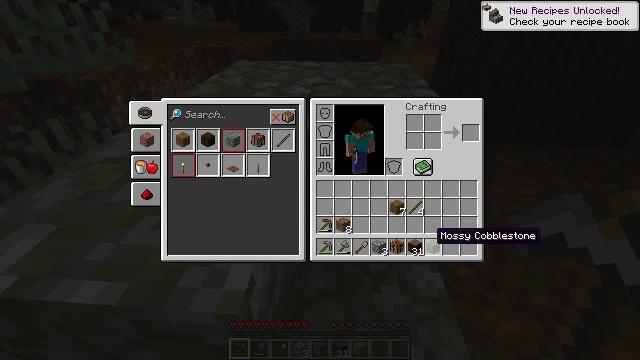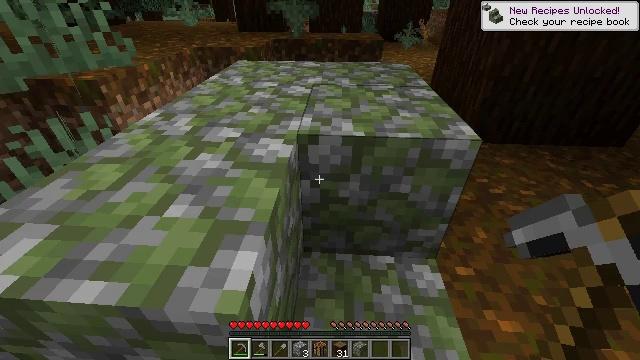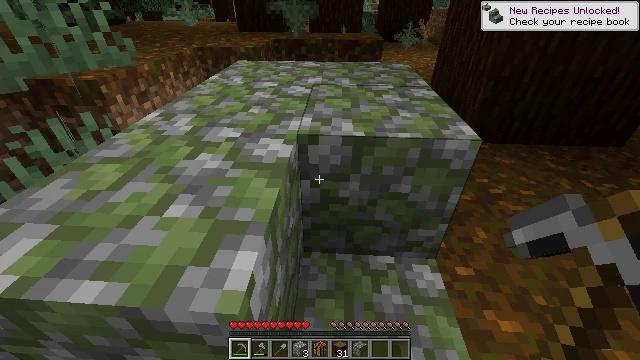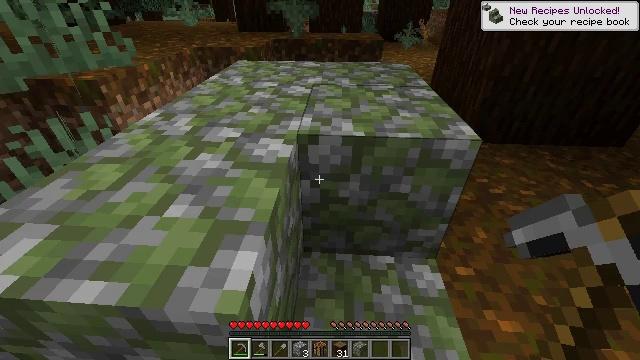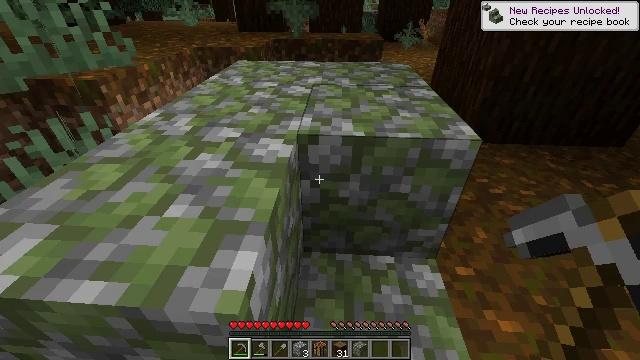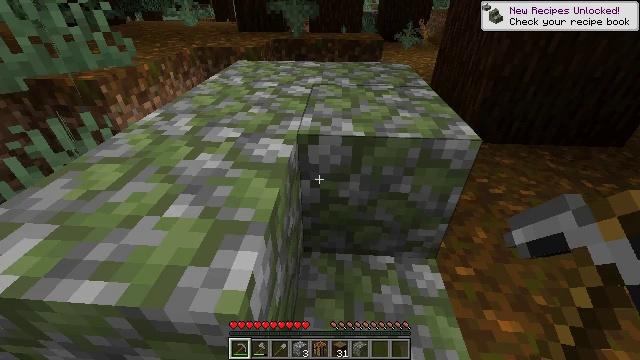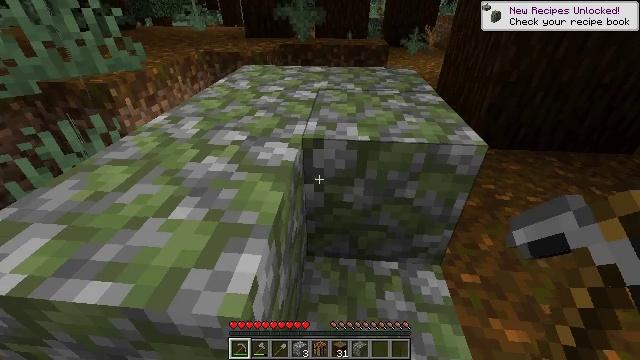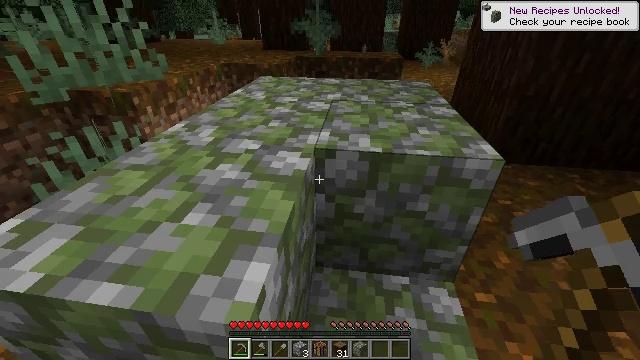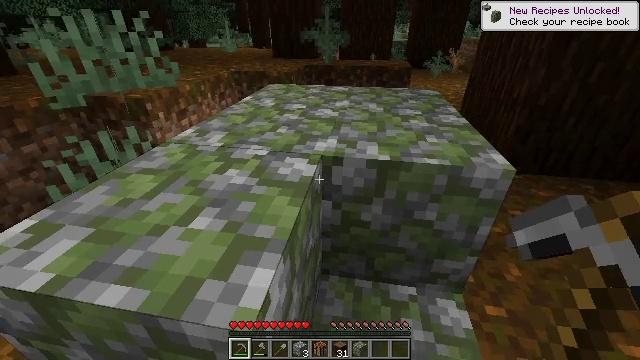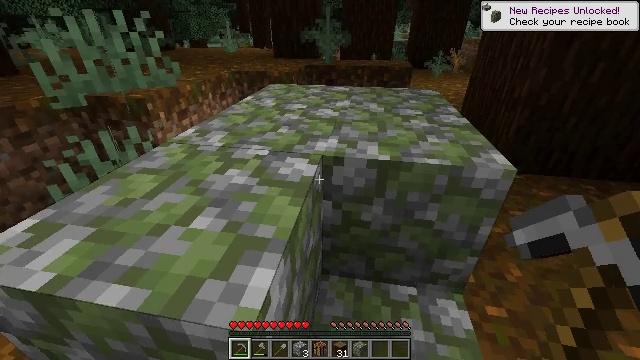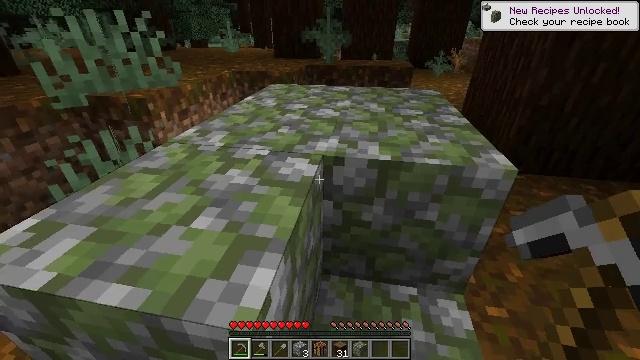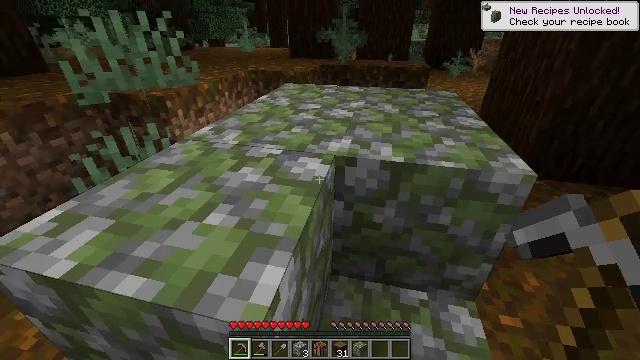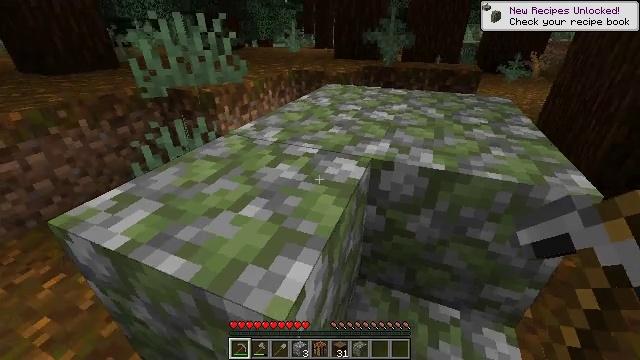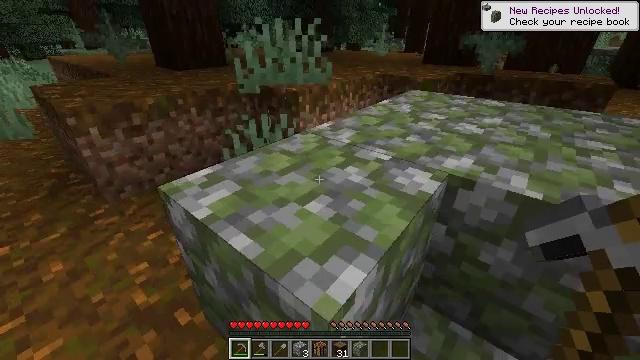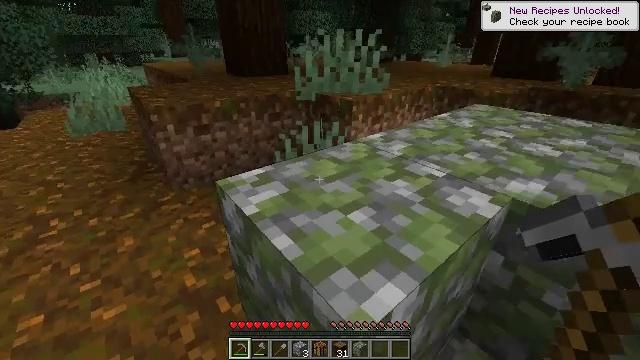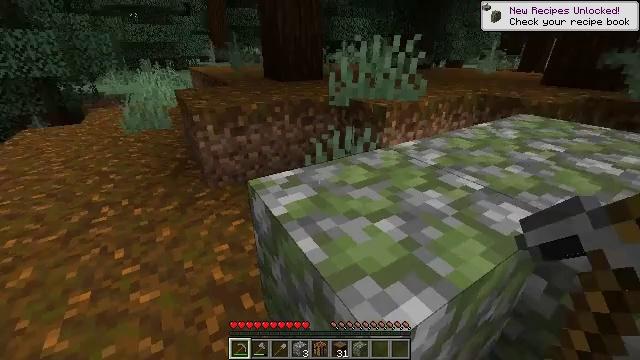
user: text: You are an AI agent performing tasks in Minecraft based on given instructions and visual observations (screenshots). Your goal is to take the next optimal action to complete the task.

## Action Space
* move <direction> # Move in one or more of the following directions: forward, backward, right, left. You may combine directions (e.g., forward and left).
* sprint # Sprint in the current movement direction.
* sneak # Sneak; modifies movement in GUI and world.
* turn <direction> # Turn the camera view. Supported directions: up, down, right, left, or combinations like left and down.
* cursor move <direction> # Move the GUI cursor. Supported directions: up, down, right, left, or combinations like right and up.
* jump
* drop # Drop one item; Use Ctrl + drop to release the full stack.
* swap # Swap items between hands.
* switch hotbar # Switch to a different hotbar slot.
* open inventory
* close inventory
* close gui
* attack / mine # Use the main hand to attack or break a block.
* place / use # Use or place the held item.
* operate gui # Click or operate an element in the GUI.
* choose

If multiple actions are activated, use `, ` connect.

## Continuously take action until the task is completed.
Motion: motion action
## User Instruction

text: Harvest mossy cobblestone for building.
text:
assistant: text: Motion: no_op
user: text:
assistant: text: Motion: no_op
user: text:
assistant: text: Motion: no_op
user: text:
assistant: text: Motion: no_op
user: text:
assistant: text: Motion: no_op
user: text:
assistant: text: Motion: turn left
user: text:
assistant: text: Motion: turn left and up
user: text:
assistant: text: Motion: turn left and up
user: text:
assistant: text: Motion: no_op
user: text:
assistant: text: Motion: no_op
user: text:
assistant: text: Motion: turn left
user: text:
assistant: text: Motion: turn left
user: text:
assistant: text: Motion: turn left
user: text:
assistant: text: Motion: turn left and up
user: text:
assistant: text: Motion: turn left and up
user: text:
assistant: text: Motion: turn left and up
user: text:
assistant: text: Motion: no_op
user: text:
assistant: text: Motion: no_op
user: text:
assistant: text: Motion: no_op
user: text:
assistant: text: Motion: turn right and down
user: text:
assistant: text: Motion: turn right and down
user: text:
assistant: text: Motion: turn right and down
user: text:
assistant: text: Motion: turn right and down
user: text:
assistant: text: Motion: turn right and down, attack / mine
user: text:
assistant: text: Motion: attack / mine
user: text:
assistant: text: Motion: attack / mine
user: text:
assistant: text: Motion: attack / mine
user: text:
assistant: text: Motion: attack / mine
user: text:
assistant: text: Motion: attack / mine
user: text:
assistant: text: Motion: attack / mine